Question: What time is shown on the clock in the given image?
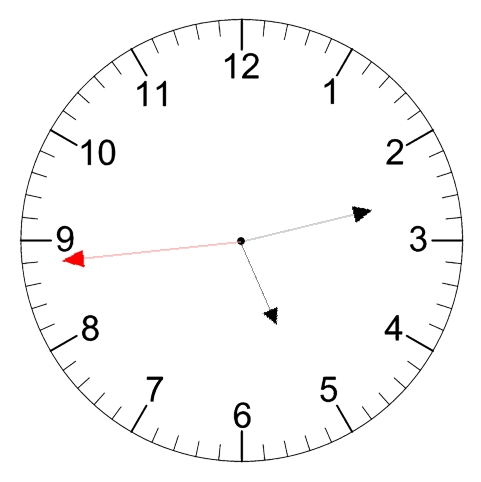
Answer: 05:12:44